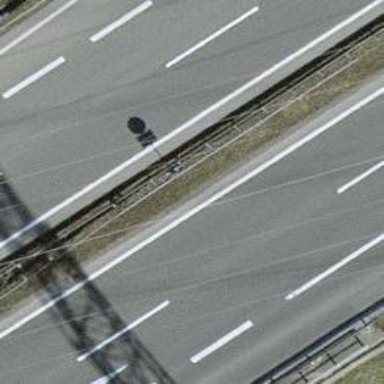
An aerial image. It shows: Asphalt motorway.